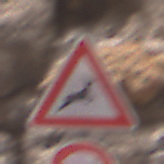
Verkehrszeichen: WildwechselLinks
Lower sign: VerbotUeberholenEinspurigeFahrzeuge
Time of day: Midday
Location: Outdoor (Urban)
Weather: PartlyCloudy
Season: NotSpecified
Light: Natural